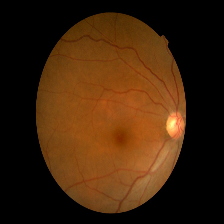
Diabetic retinopathy grade: Mild